Question: The increasing order of following functions shown in the picture below in terms of asymptotic complexity is:
(A) f1(n); f4(n); f2(n); f3(n)
(B) f1(n); f2(n); f3(n); f4(n);
(C) f2(n); f1(n); f4(n); f3(n)
(D) f1(n); f2(n); f4(n); f3(n)

a)time complexity order for this easy question was given as--->(n^0.99)*(logn) < n ......how? log might be a slow growing function but it still grows faster than a constant
b)Consider function f1 suppose it is f1(n) = (n^1.0001)(logn) then what would be the answer?
whenever there is an expression which involves multiplication between logarithimic and polynomial expression , does the logarithmic function outweigh the polynomial expression?
c)How to check in such cases suppose
1)(n^2)logn vs (n^1.5) which has higher time complexity?
2) (n^1.5)logn vs (n^2) which has higher time complexity?
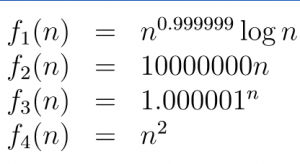
Answer: If we consider C_1 and C_2 such that C_1 < C_2, then we can say the following with certainty
'''
(n^C_2)*log(n) grows faster than (n^C_1)
'''
This is because
(n^C_1) grows slower than (n^C_2) (obviously)
'''
also, for values of n larger than 2 (for log in base 2), log(n) grows faster than
1.
in fact, log(n) is asymptotically greater than any constant C,
because log(n) -> inf as n -> inf
if both (n^C_2) is asymptotically than (n^C_1) AND log(n) is asymptotically greater
than 1, then we can certainly say that
(n^2)log(n) has greater complexity than (n^1.5)
'''
We think of log(n) as a "slowly growing" function, but it still grows faster than 1, which is the key here.
---
coder101 asked an interesting question in the comments, essentially,
'''
is n^e = O((n^c)*log_d(n))?
where e = c + for arbitrarily small
'''
Let's do some algebra.
'''
n^e = (n^c)*(n^)
so the question boils down to
is n^ = O(log_d(n))
or is it the other way around, namely:
is log_d(n) = O(n^)
'''
In order to do this, let us find the value of that satisfies n^ > log_d(n).
'''
n^ > log_d(n)
*ln(n) > ln(log_d(n))
> ln(log_d(n)) / ln(n)
'''
Because we know for a fact that
'''
ln(n) * c > ln(ln(n)) (1)
as n -> infinity
We can say that, for an arbitrarily small , there exists an n large enough to
satisfy > ln(log_d(n)) / ln(n)
because, by (1), ln(log_d(n)) / ln(n) ---> 0 as n -> infinity.
'''
With this knowledge, we can say that
'''
is n^ = O(log_d(n))
for arbitrarily small
which means that
n^(c + ) = O((n^c)*log_d(n))
for arbitrarily small .
'''
in layperson's terms
'''
n^1.1 > n * ln(n)
for some n
also
n ^ 1.001 > n * ln(n)
for some much, much bigger n
and even
n ^ 1.0000000000000001 > n * ln(n)
for some very very big n.
'''